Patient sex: M
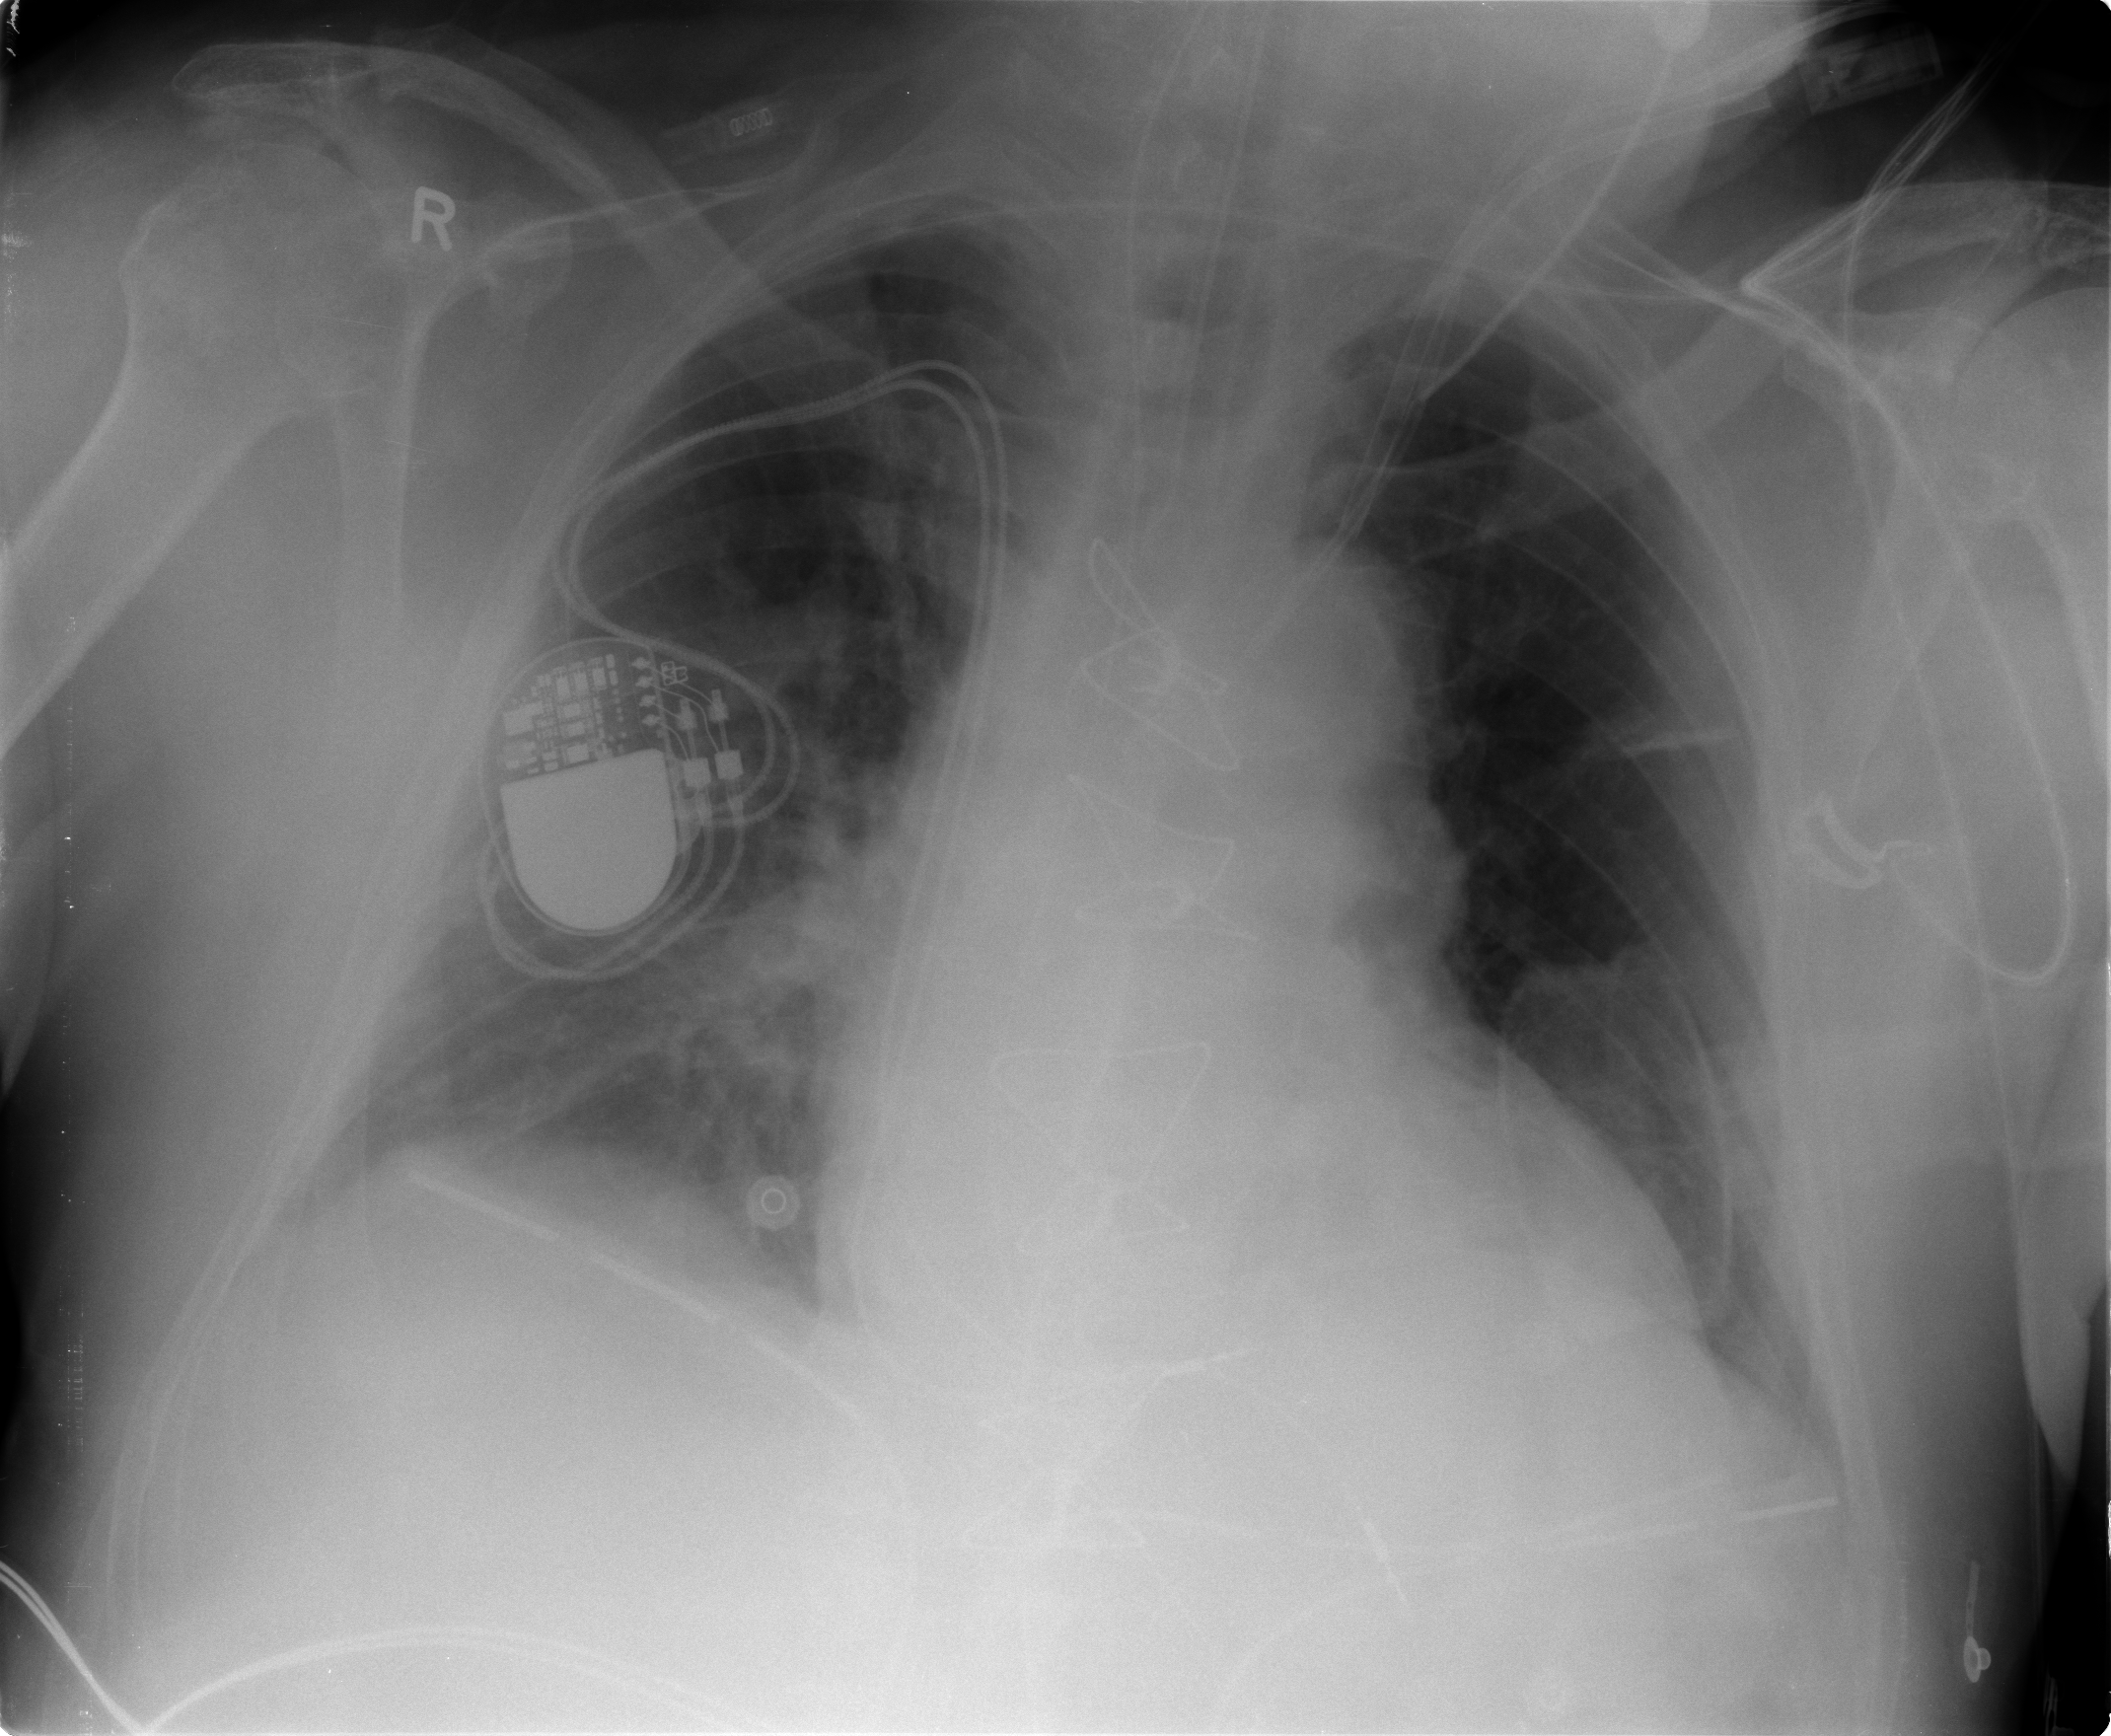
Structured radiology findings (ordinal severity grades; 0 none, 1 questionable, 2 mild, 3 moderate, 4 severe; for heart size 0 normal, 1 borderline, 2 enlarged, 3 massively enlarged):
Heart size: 1
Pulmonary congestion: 1
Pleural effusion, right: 0
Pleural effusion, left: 0
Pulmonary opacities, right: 2
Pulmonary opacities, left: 0
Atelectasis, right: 1
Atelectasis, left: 0